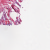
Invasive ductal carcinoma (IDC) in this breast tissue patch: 0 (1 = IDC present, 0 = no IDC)